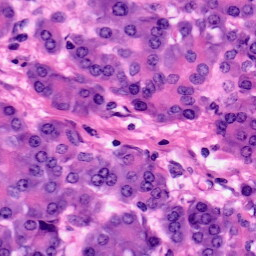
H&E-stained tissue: Pancreatic